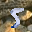
Label: 5